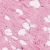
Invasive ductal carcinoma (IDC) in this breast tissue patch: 0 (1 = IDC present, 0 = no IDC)